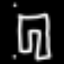
Label: pants